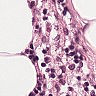
Metastatic tissue present: no